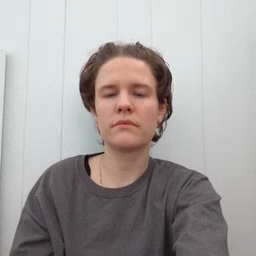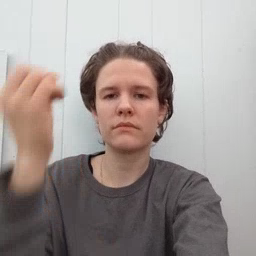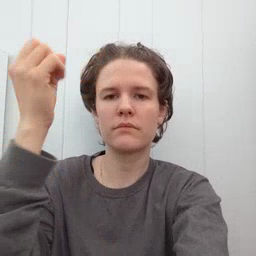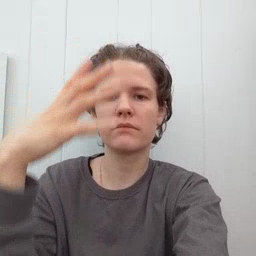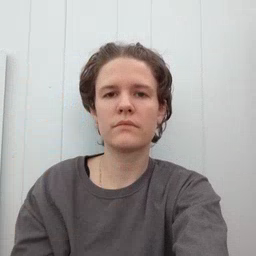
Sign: shower